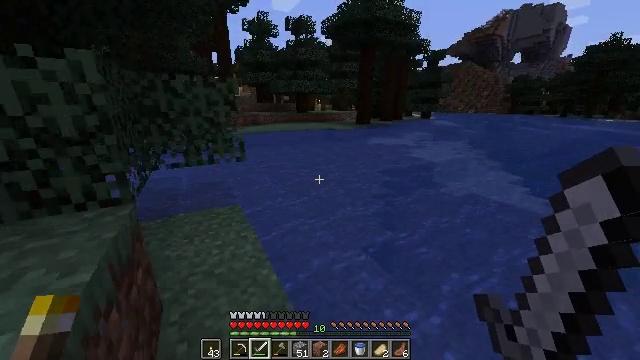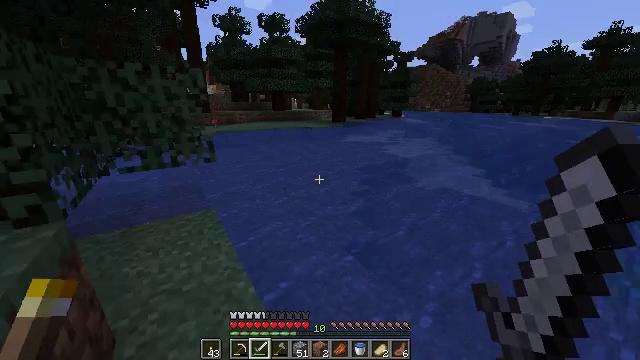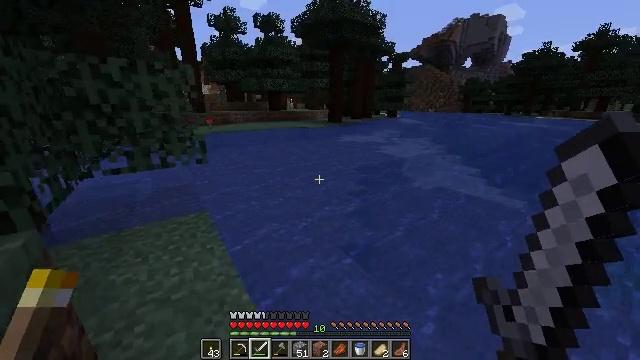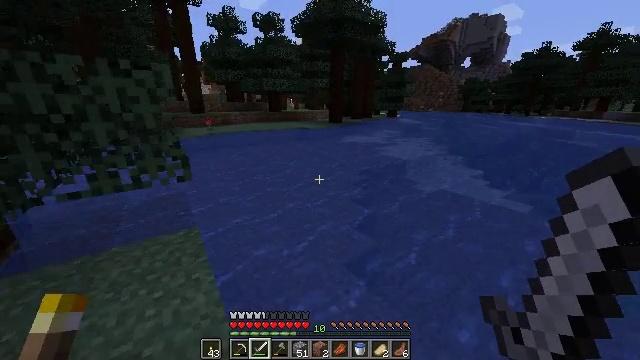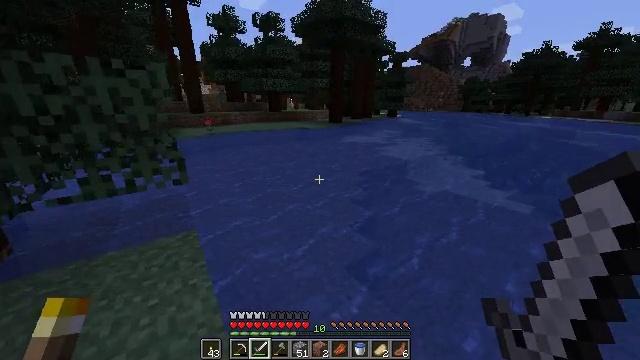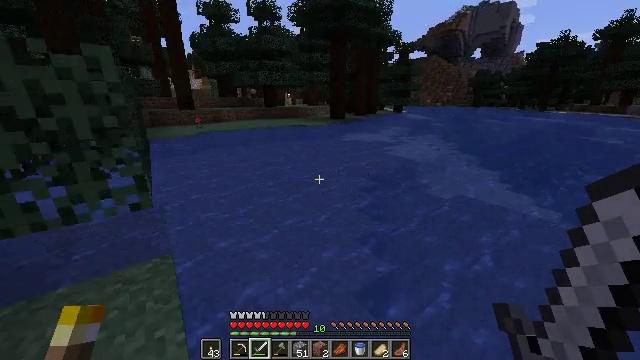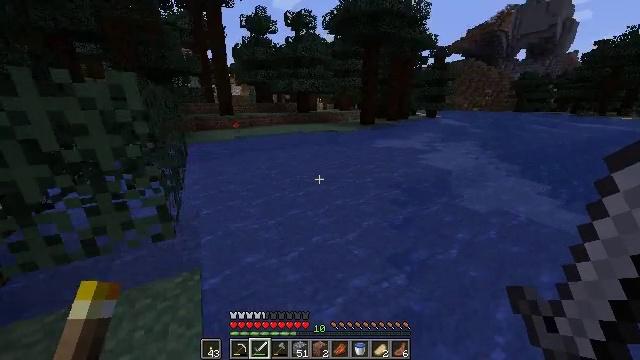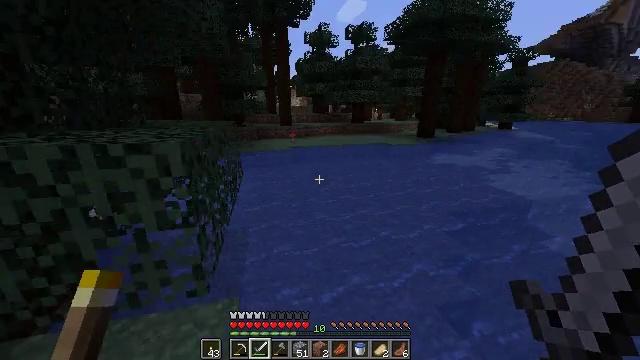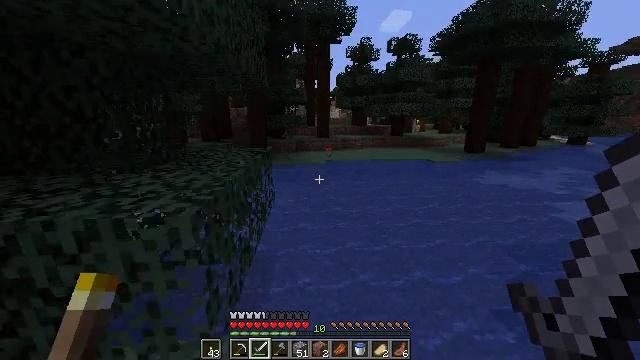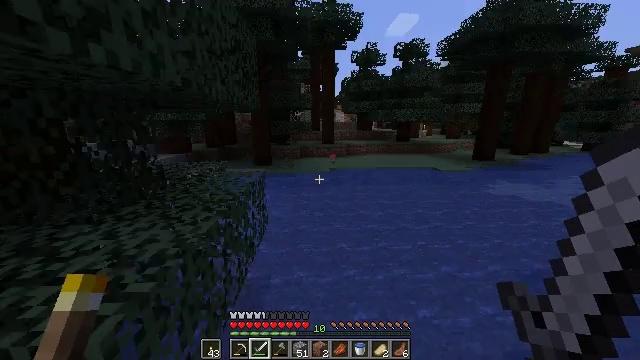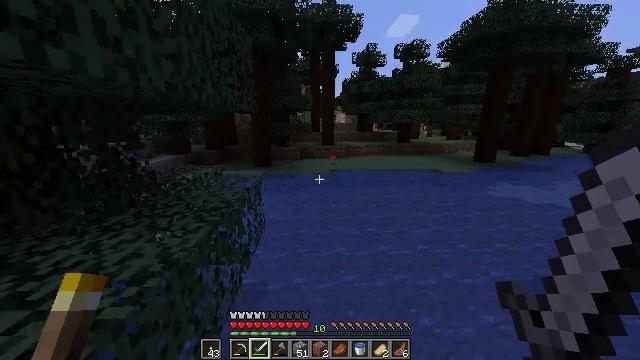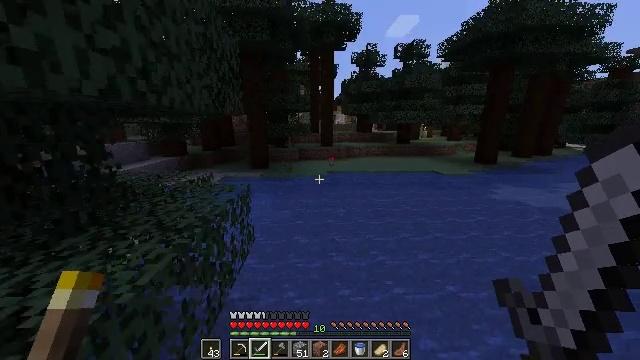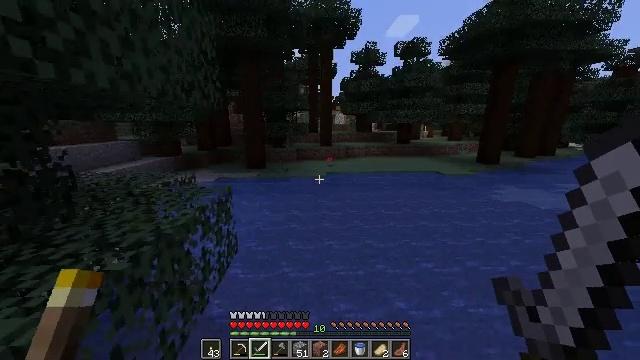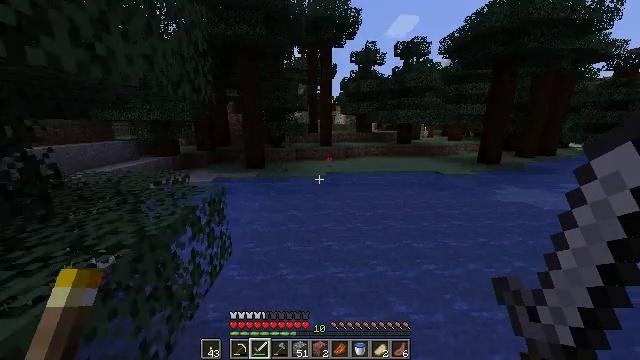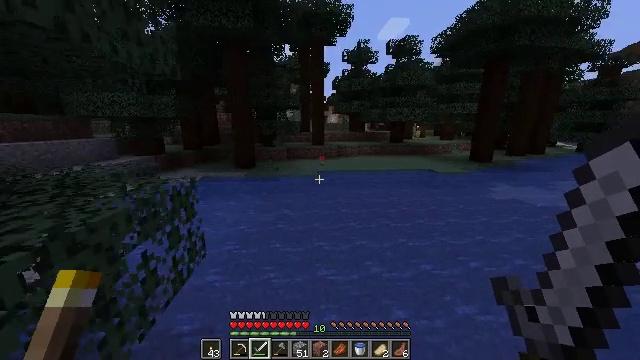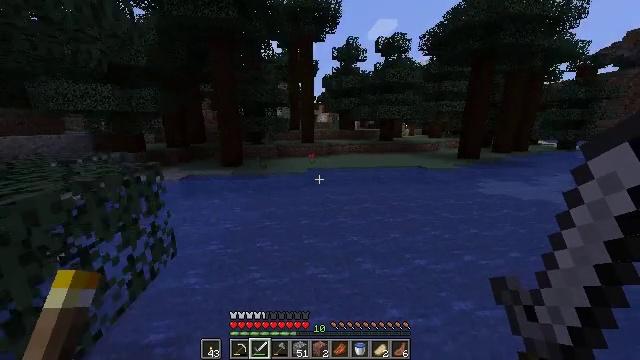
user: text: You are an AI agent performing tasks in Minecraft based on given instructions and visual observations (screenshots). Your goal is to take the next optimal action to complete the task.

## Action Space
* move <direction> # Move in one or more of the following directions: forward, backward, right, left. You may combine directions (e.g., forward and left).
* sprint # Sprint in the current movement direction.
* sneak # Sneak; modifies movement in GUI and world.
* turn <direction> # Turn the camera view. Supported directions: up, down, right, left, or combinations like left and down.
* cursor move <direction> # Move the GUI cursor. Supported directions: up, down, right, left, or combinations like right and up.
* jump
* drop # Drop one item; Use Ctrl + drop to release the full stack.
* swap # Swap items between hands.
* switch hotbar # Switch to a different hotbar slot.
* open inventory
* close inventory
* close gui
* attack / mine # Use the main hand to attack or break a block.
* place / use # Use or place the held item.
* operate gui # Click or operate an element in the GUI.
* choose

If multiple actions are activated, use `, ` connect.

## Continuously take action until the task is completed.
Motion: motion action
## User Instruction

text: Collect spruce leaves for landscaping.
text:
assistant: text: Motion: move forward, sprint, turn right
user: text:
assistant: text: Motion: move forward, sprint, turn right
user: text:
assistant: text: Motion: move forward, sprint
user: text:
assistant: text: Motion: move forward, sprint
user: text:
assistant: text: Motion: move forward, sprint
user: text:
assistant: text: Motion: move forward, sprint, turn left, jump
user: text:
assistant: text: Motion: move forward, sprint, turn left and up, jump
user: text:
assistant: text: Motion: move forward, sprint, turn left and up, jump
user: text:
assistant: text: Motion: move forward, sprint, turn left, jump
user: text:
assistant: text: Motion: move forward, sprint, jump
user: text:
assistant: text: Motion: move forward, sprint, jump
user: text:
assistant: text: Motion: move forward, sprint, jump
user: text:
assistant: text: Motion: move forward, sprint, jump
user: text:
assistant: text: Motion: move forward, sprint, turn right
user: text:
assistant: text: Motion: move forward, sprint, turn right
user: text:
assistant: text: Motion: move forward, sprint, turn right
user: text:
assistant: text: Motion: move forward, sprint, turn right
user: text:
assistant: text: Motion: move forward, sprint, jump
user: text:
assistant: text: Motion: move forward, sprint, jump
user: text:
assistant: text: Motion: move forward, sprint, jump
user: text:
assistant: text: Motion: move forward, sprint, jump
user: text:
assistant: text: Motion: move forward, sprint, jump
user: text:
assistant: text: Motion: move forward, sprint, jump
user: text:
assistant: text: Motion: move forward, sprint, jump
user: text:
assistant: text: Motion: move forward, sprint, jump
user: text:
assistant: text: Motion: move forward, sprint, jump
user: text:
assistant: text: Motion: move forward, sprint, jump
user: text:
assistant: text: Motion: move forward, sprint, jump
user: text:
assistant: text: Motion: move forward, sprint, jump
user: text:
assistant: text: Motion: move forward, sprint, jump